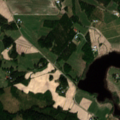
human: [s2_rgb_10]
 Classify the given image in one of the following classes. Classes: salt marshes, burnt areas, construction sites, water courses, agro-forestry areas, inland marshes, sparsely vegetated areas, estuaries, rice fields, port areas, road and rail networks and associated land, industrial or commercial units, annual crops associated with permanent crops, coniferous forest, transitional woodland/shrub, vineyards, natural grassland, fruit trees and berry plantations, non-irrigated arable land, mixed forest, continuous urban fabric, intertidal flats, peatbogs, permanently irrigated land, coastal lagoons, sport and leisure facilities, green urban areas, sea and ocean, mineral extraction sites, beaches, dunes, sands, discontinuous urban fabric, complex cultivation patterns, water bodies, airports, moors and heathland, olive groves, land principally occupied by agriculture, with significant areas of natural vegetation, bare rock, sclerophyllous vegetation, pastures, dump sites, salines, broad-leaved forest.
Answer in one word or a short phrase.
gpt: non-irrigated arable land, land principally occupied by agriculture, with significant areas of natural vegetation, coniferous forest, mixed forest, transitional woodland/shrub